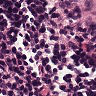
Metastatic tissue present: no